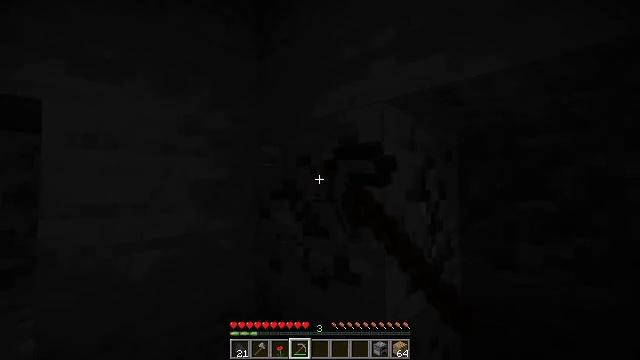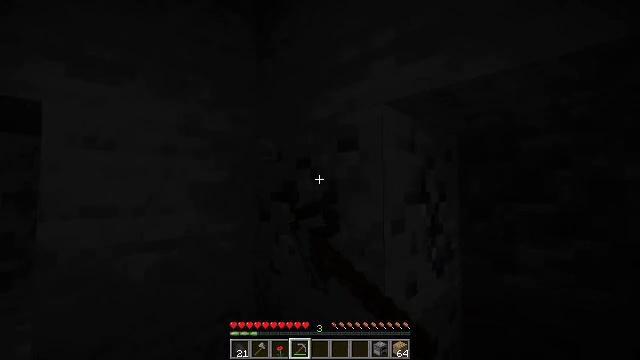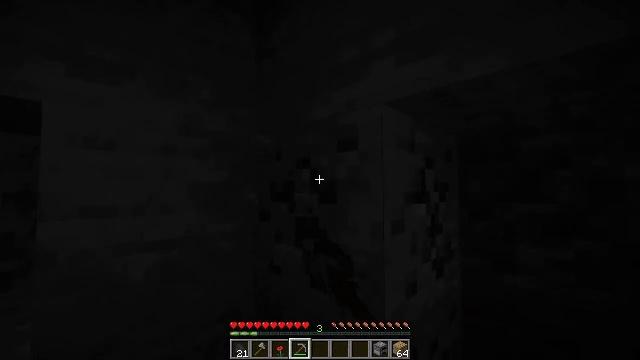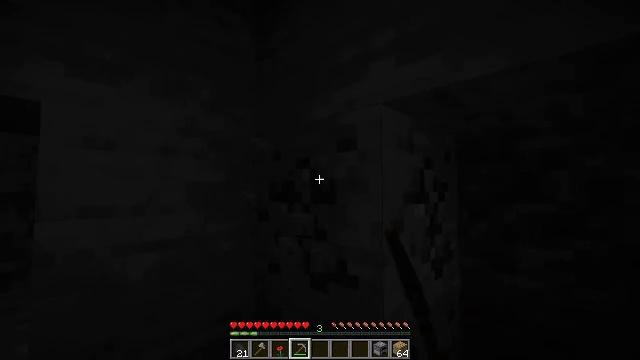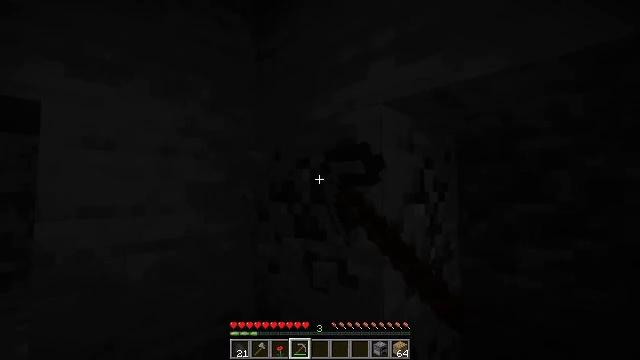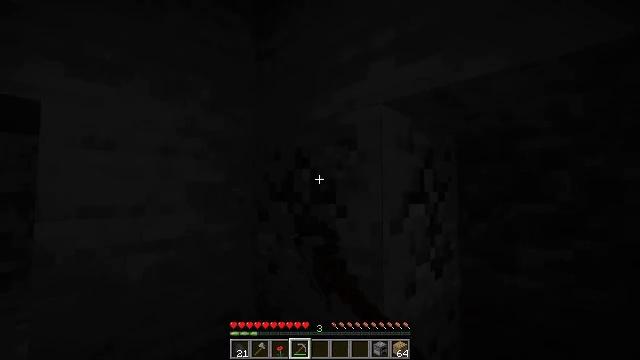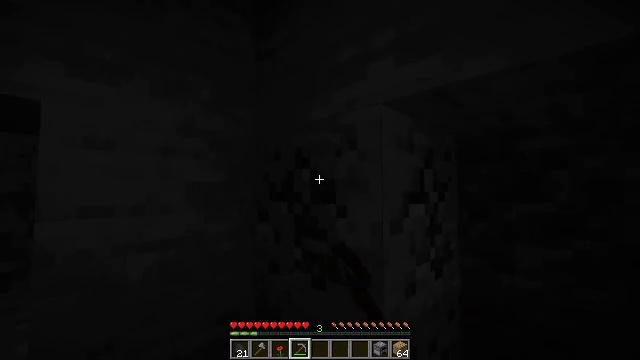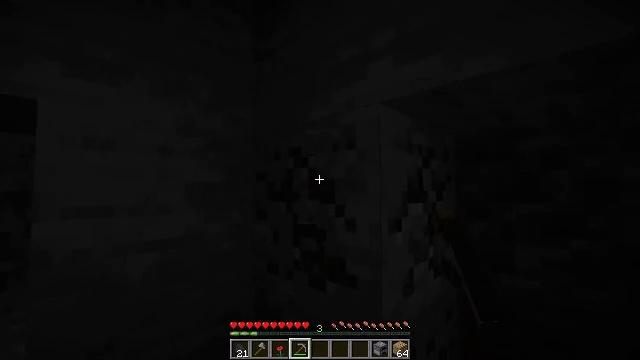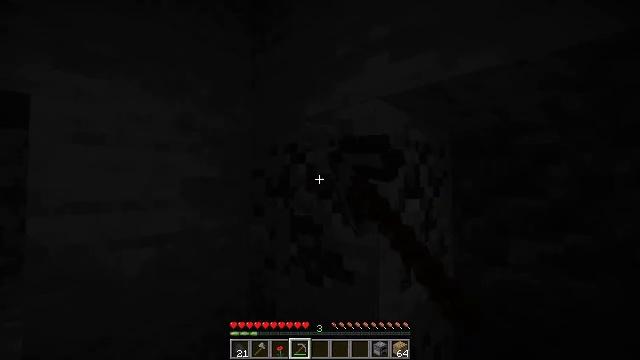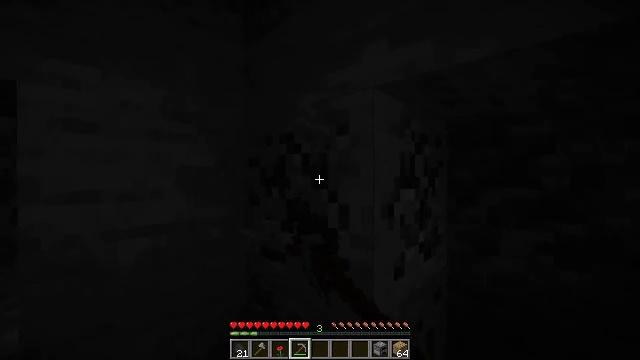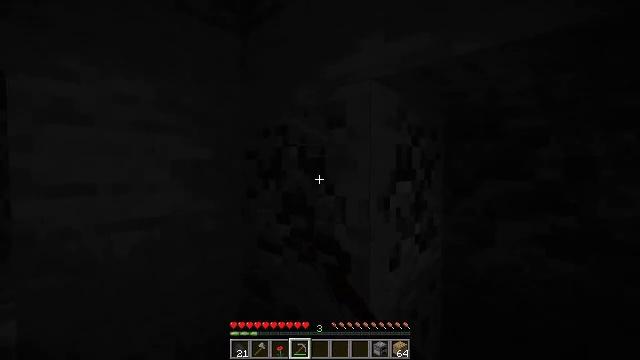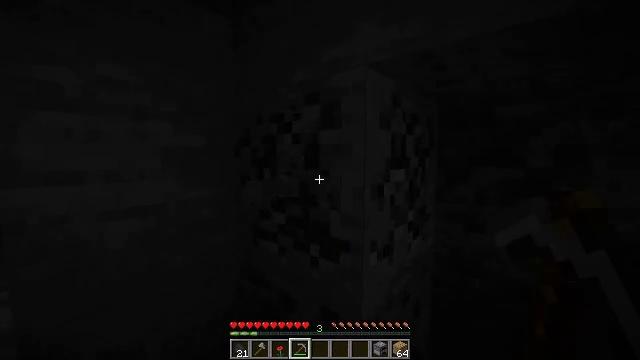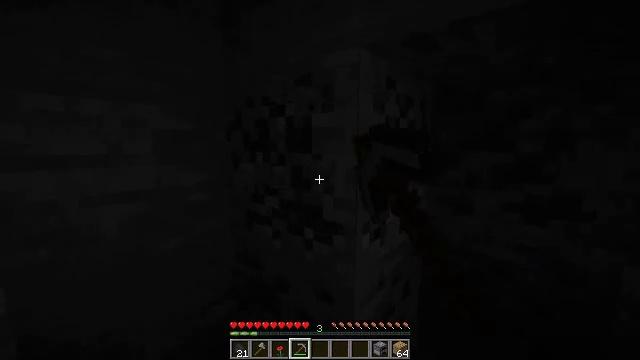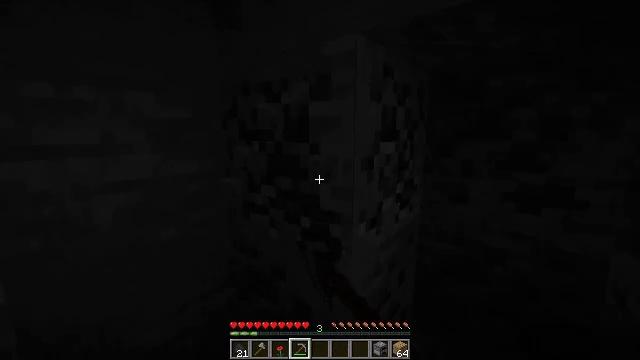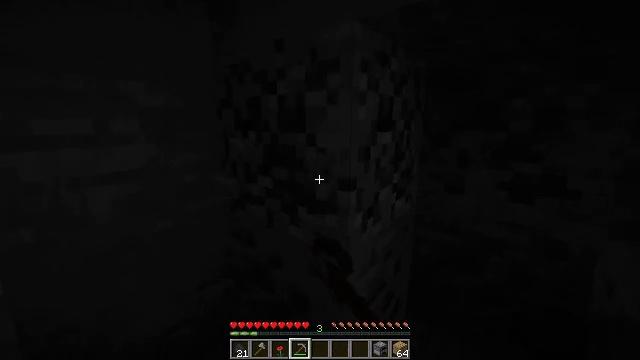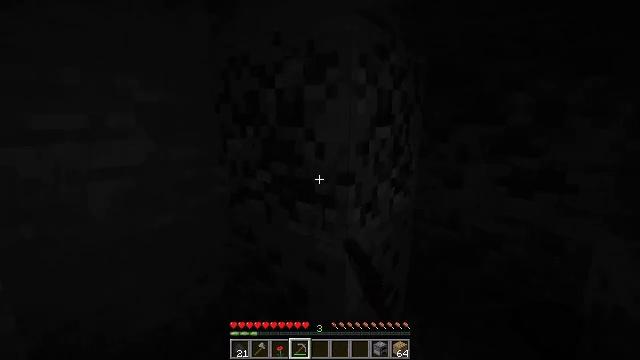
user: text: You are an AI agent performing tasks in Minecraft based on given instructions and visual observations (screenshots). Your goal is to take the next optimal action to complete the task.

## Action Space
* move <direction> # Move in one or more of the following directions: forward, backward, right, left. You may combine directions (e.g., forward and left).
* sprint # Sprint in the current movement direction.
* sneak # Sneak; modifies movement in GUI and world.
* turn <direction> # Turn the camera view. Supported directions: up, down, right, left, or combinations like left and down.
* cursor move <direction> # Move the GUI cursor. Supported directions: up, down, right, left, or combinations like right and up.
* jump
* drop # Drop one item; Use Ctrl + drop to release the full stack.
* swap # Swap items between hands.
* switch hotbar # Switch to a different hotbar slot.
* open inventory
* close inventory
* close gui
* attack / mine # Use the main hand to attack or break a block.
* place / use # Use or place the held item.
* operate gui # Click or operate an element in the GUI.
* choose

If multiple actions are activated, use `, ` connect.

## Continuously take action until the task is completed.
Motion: motion action
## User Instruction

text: Mine the coal ore underground.
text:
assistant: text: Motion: attack / mine
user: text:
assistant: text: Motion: attack / mine
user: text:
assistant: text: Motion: attack / mine
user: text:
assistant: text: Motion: attack / mine
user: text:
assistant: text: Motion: attack / mine
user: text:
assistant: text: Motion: attack / mine
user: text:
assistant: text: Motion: attack / mine
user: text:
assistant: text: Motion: attack / mine
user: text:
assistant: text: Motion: turn down, attack / mine
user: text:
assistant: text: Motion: turn down, attack / mine
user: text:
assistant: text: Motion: turn right and down, attack / mine
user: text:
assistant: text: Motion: turn right and down, attack / mine
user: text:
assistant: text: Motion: turn down, attack / mine
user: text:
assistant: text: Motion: turn down, attack / mine
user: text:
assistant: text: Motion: turn down, attack / mine
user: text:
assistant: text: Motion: move left, attack / mine
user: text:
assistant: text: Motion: move left, attack / mine
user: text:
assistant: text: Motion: move left, turn right and down, attack / mine
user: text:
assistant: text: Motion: turn right and down, attack / mine
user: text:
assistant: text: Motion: turn right and down, attack / mine
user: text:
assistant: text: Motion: turn right and down, attack / mine
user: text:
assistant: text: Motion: turn right, attack / mine
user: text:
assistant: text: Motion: turn right, attack / mine
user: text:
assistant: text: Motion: turn right, attack / mine
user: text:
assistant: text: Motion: turn right, attack / mine
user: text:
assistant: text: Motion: attack / mine
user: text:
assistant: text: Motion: turn right, attack / mine
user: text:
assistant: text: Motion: attack / mine
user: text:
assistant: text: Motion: attack / mine
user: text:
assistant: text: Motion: attack / mine